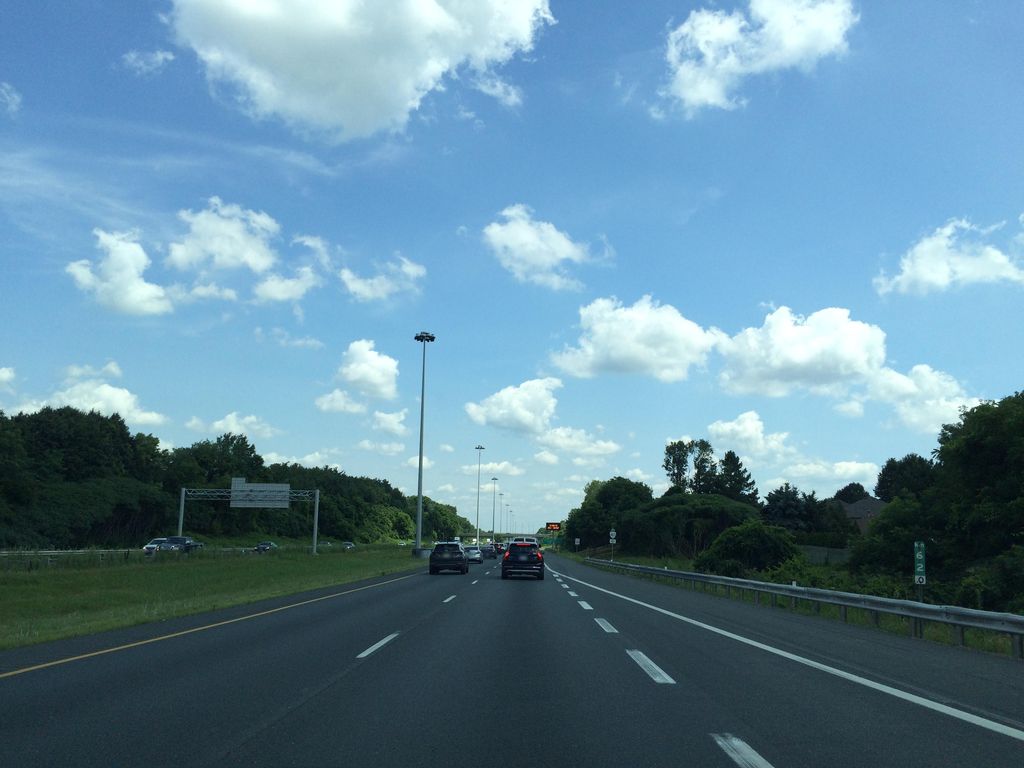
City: hamilton